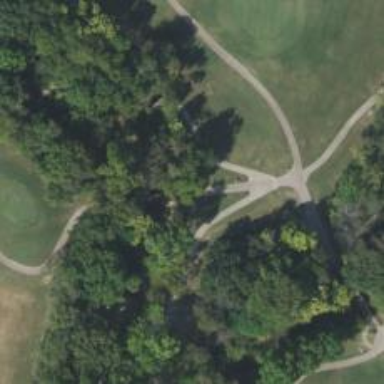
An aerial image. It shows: Service road with bridge used as golf cart path.